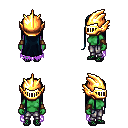
a pixel art fantasy rpg character, female body template, orc, green skin, maroon tattered cape, metal pants, raven extra-long hairstyle, gold helm, leather bracers, ghillies, four views (front, back, left, right), 2x2 character sprite sheet, small pixel art, hard edges, no anti-aliasing